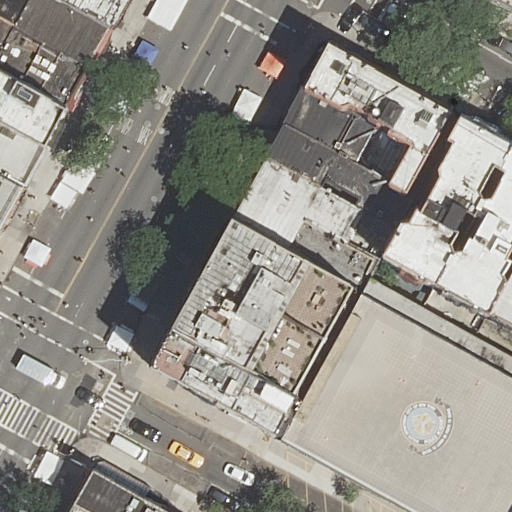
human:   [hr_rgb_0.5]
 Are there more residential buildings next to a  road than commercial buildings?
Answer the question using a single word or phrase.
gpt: yes

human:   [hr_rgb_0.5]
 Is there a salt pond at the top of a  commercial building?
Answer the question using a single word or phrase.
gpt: no

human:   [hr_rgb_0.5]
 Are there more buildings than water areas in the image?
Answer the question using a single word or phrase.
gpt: yes

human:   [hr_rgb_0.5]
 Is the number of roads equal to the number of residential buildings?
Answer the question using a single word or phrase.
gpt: no

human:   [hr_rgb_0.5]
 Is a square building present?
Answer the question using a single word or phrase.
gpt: no

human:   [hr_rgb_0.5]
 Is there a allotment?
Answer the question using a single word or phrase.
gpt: no

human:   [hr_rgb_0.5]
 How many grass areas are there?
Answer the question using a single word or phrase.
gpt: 0

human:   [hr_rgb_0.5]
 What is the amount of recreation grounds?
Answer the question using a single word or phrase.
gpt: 0

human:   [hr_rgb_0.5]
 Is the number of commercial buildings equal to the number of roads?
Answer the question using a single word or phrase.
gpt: no

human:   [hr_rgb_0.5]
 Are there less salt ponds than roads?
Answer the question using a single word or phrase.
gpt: yes

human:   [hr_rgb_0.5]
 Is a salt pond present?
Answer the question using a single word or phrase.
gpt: no

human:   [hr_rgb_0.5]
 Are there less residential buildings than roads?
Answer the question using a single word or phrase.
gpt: no

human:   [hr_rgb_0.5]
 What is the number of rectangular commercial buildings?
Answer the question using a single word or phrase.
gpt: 0

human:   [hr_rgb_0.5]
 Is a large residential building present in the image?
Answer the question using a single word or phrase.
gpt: yes

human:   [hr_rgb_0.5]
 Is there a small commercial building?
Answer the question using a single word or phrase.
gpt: no

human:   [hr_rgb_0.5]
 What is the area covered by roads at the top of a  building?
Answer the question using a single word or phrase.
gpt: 0m2

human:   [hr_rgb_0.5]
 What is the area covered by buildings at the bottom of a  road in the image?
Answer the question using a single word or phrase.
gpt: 4522m2

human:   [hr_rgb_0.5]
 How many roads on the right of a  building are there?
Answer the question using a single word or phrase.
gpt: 2

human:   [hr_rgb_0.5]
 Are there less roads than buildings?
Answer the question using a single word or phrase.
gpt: yes

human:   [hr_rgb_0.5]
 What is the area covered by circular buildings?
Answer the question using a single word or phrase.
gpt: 0m2

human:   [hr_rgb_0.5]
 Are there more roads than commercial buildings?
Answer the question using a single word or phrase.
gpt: yes

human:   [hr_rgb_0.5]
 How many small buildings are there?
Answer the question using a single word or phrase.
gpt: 6

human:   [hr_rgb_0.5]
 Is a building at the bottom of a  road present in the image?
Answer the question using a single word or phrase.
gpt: yes

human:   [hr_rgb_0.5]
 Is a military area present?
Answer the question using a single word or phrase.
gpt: no

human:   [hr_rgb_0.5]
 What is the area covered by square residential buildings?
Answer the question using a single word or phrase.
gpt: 0m2

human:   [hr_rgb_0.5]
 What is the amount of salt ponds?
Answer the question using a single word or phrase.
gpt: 0

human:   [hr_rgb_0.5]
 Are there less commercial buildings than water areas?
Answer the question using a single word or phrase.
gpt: no

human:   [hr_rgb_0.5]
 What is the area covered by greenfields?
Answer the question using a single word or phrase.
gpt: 0m2

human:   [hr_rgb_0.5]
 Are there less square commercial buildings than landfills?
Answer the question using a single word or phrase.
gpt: no

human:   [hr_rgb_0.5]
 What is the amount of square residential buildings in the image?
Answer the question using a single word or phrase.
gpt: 0

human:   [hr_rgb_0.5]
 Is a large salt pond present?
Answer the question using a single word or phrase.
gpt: no

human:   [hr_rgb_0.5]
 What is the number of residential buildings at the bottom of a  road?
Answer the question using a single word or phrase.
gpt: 16

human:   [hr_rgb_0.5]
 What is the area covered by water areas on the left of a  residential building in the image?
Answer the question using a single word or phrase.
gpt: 0m2

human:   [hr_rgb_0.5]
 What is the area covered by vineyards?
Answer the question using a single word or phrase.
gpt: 0m2

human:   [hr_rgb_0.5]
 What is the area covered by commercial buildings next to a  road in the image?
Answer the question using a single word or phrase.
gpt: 0m2

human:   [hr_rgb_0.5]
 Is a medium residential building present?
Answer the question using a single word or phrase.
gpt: yes